Question: Let's assume that I've two 'TextBox' on my Form
.
As you can see I have to enter a primary key on the first, and I want the 2nd 'TextBox' to display the value of the field corresponding to this key.
I'm working with Access 2016 and we can considerate my table like this :
'''
+----------+--------+------+---------+
| Field | Type | Null | Key |
+----------+--------+------+---------+
| Item | Number | NO | PRIMARY |
| Provider | Text | YES | |
+----------+--------+------+---------+
'''
: is it possible to display the Provider field with the 'DataBindings' properties ? Otherwise how would you achieve this ?
()
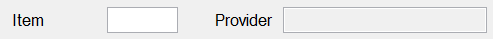
Answer: As P. Pat already mentioned u can use a simple SELECT query. Something like this:
'''
cn.Open(); //open connection
string comm = "SELECT Provider From table WHERE Item = @Item";
cmd = new SqlCeCommand(comm, cn);
cmd.Parameters.Add("@Item", SqlDbType.NVarChar, 100).Value = textbox1.Text;
textbox2.Text = cmd.ExecuteScalar(); //get first row with the right item
cn.Close(); //close connection
'''
now your privider is in textbox 2.
You can also look it up right <URL>.
Please note: The example above is only out of my memory. Not tested.